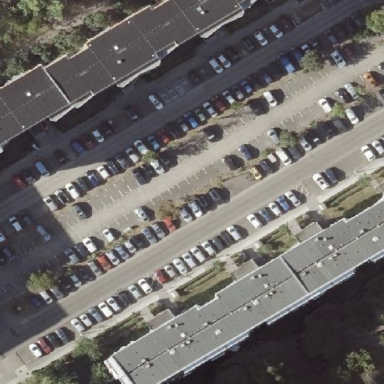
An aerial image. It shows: Street-side parking area.